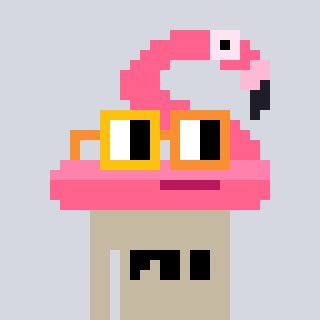
a pixel art character with square yellow and orange glasses, a flamingo-shaped head and a bege-colored body on a cool background